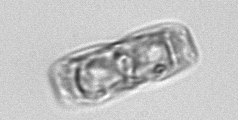
Label: pennate_morphotype1